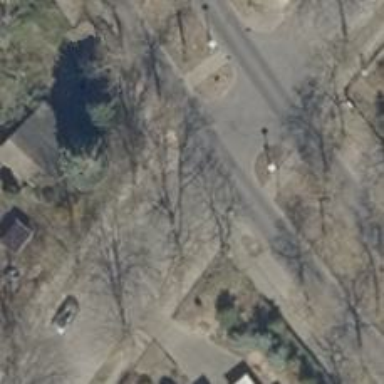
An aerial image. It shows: Unmarked road crossing.